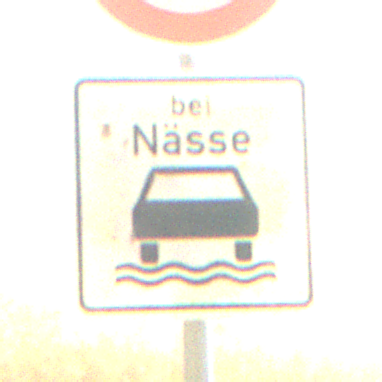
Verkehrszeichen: BeiNaesse
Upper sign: Geschwindigkeit80
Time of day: MorningAfternoon
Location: Outdoor (Nature)
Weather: PartlyCloudy
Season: NotSpecified
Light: Natural